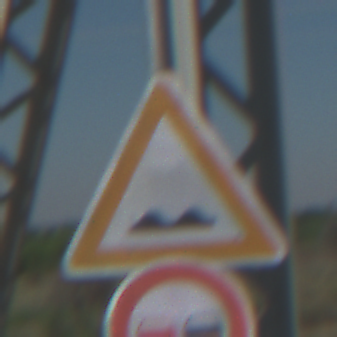
Verkehrszeichen: UnebeneFahrbahn
Zusatzzeichen unten: Ueberholverbot
Umgebung: Outdoor, Special
Tageszeit: MorningAfternoon
Wetter: Clear
Licht: Natural
Jahreszeit: NotSpecified
Kontrast: HighContrast